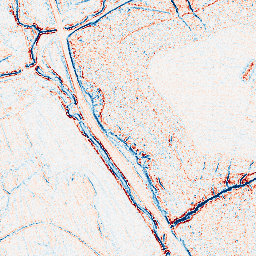
Category: edge_preserving
Decomposition family: bilateral
Decomposition parameters: d: 5
sigma_color: 25
sigma_space: 100
Upsampling method: sinc_hamming
Upsampling parameters: scale: 8
kernel_size: 16
Upsampling scale: 8